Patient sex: M
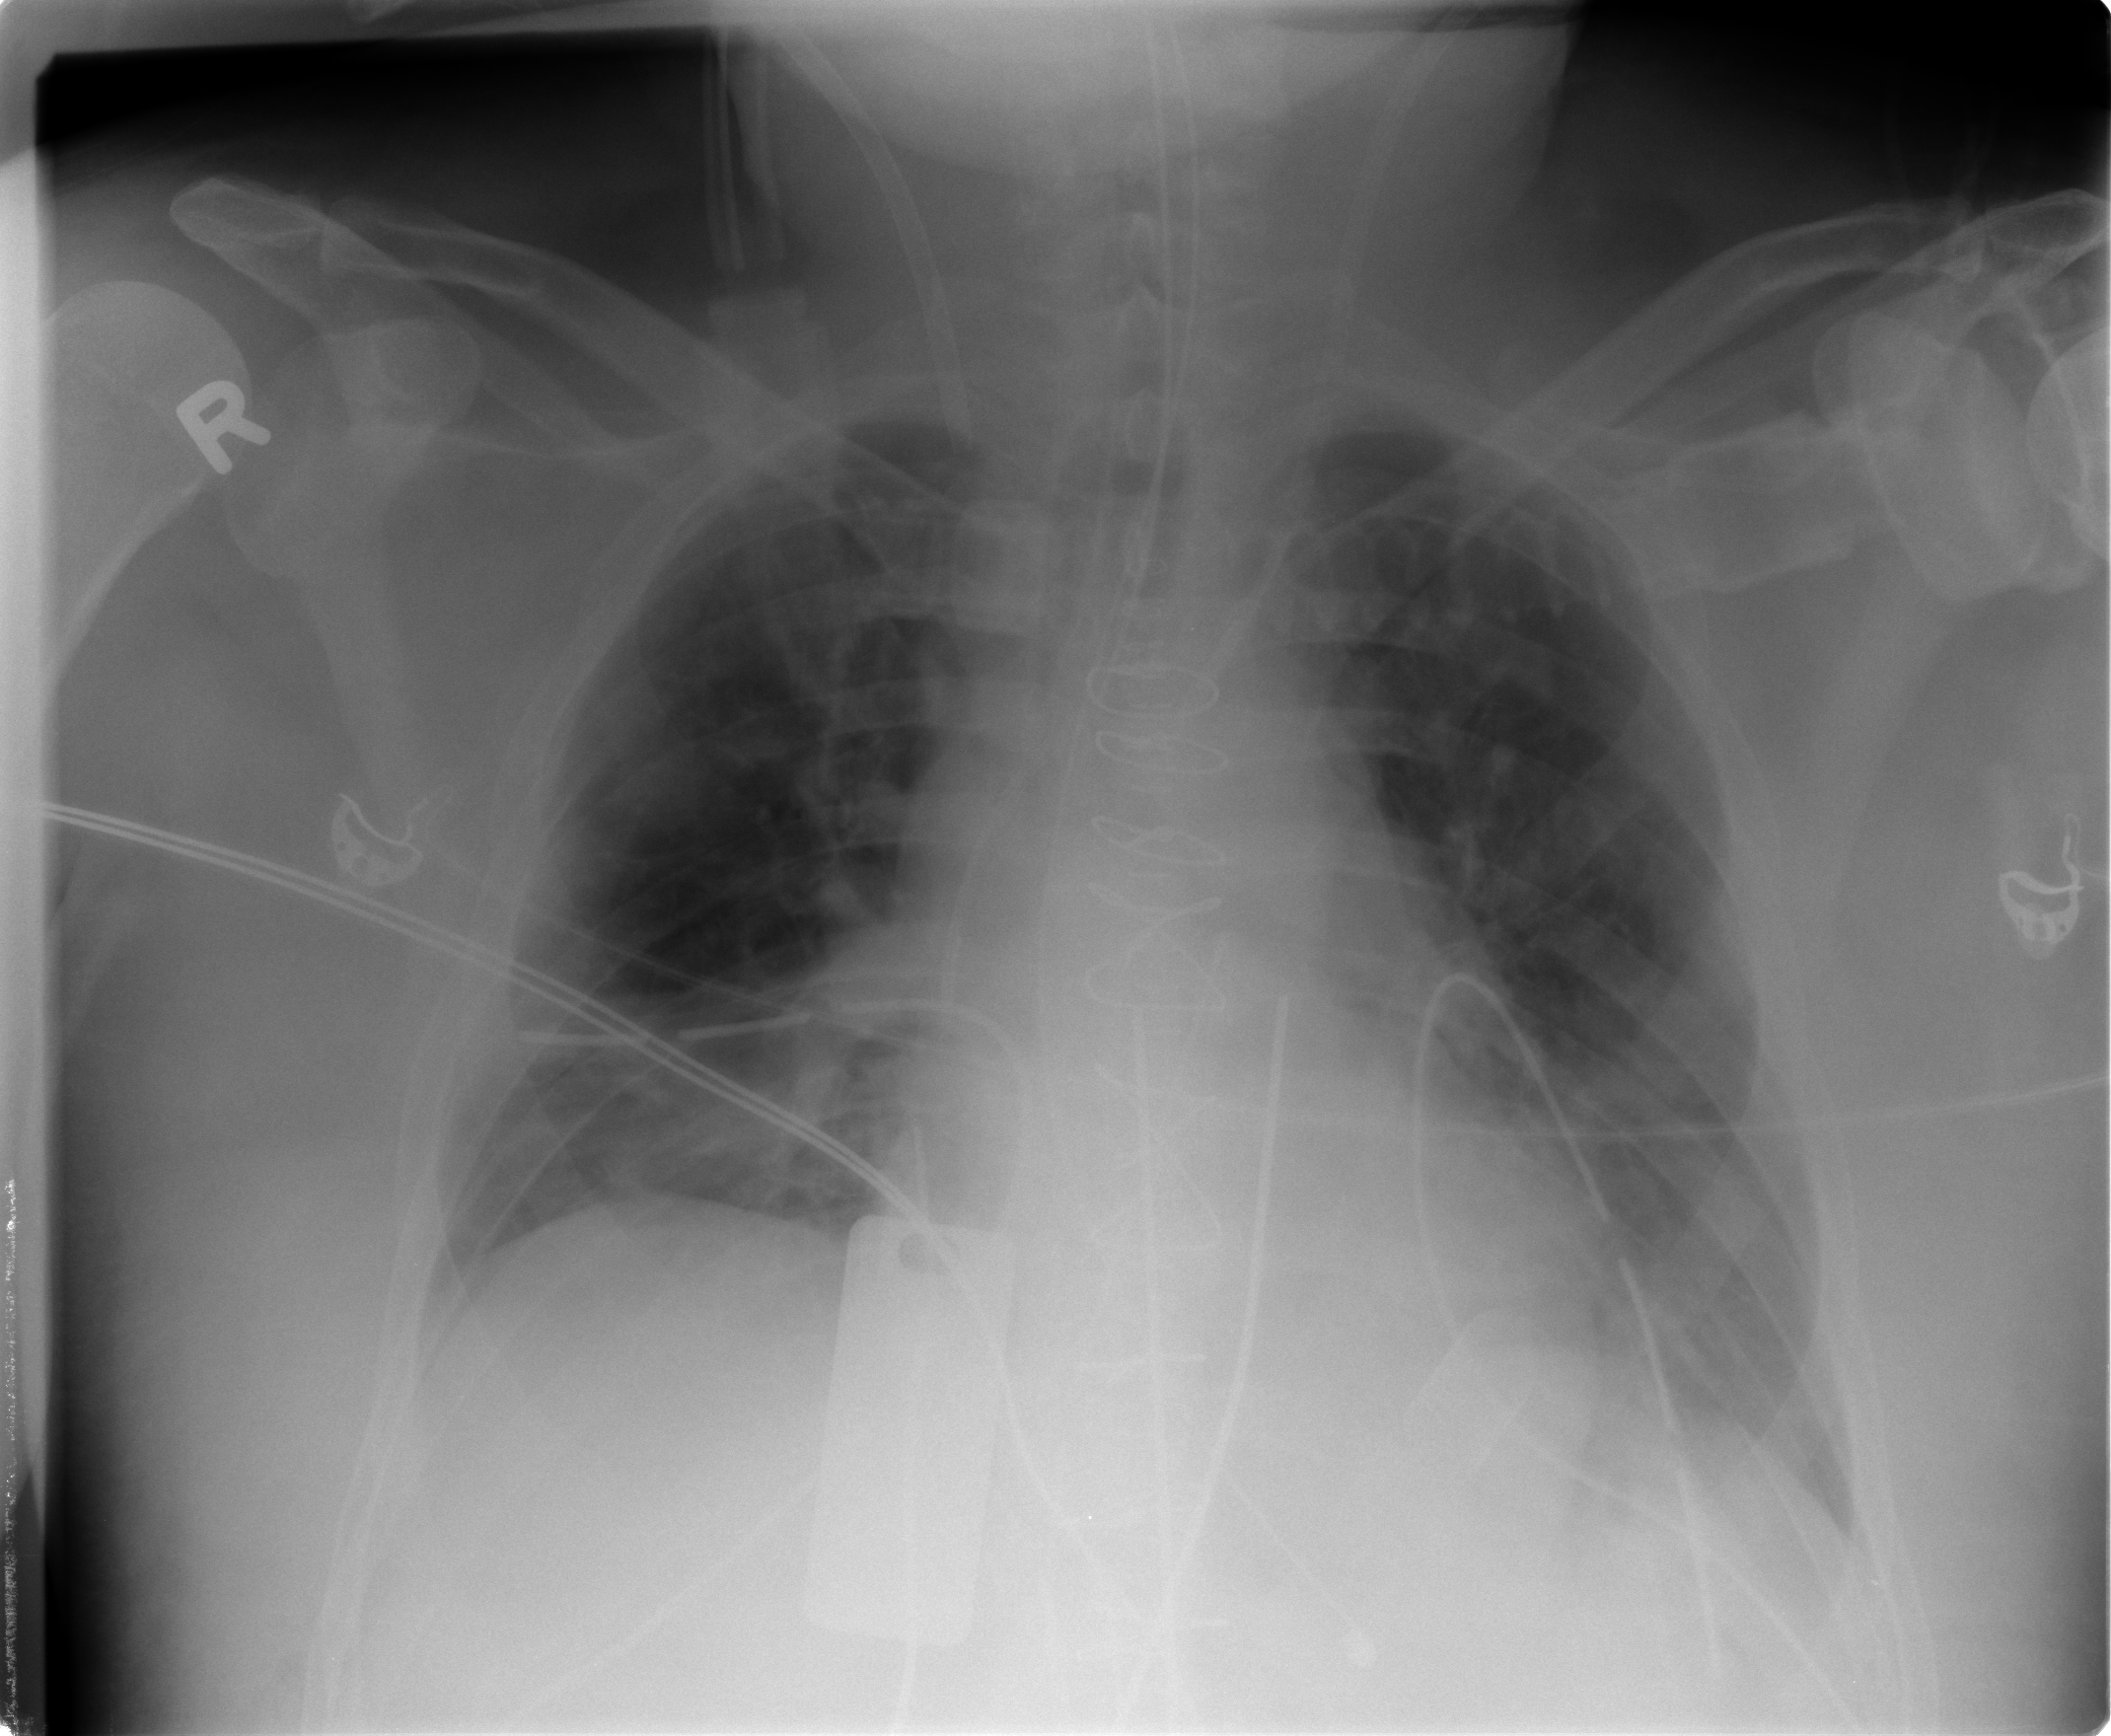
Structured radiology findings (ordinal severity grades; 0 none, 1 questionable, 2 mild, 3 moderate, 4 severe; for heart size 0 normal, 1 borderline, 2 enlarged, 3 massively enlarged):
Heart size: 2
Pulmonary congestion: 0
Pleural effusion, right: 0
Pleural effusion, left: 0
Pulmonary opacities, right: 2
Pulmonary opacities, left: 0
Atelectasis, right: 2
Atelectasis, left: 2